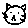
Label: cat